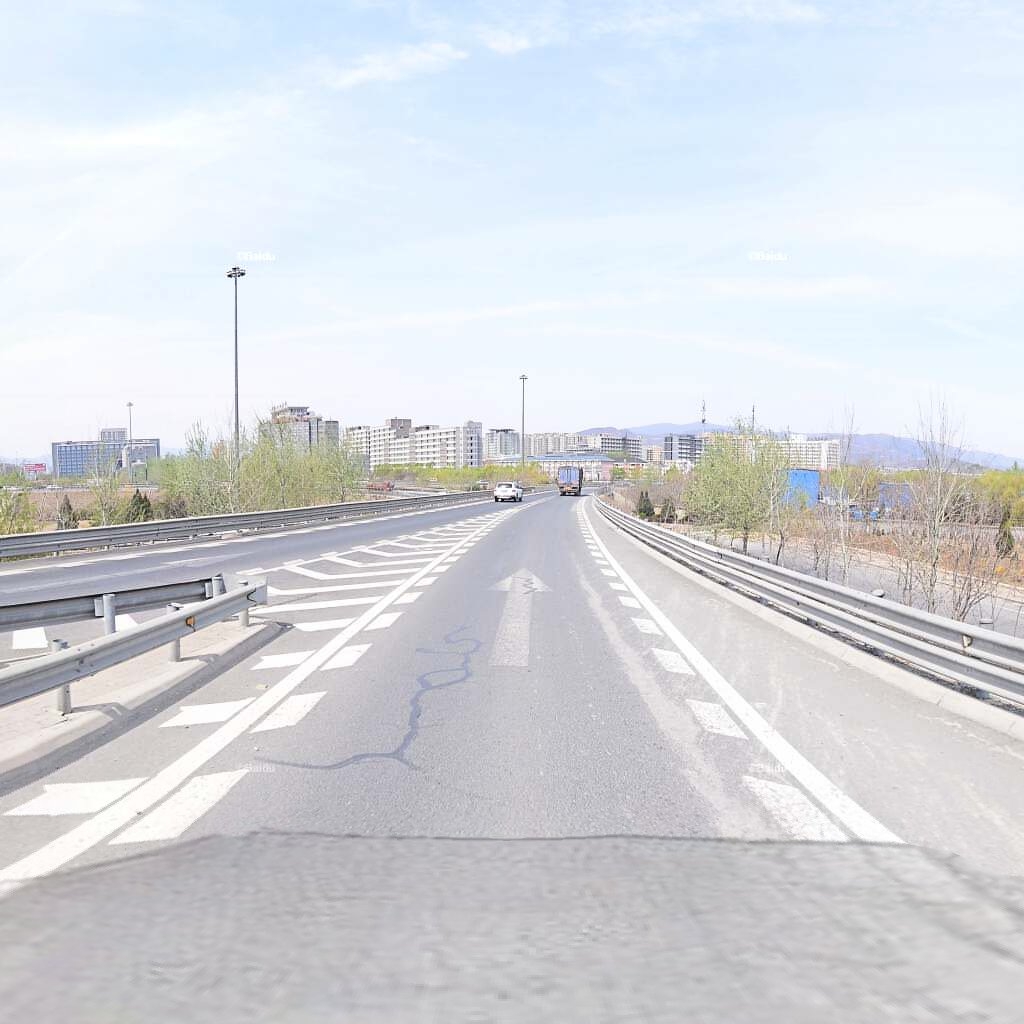
Region: Haidian
Road damage annotations: longitudinal patch, longitudinal patch